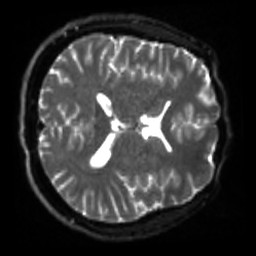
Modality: sbref
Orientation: axial
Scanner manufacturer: siemens
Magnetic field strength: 3 T
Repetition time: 4 s
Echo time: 0.0594 s